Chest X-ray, AP view. Patient: 40 years old, sex F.
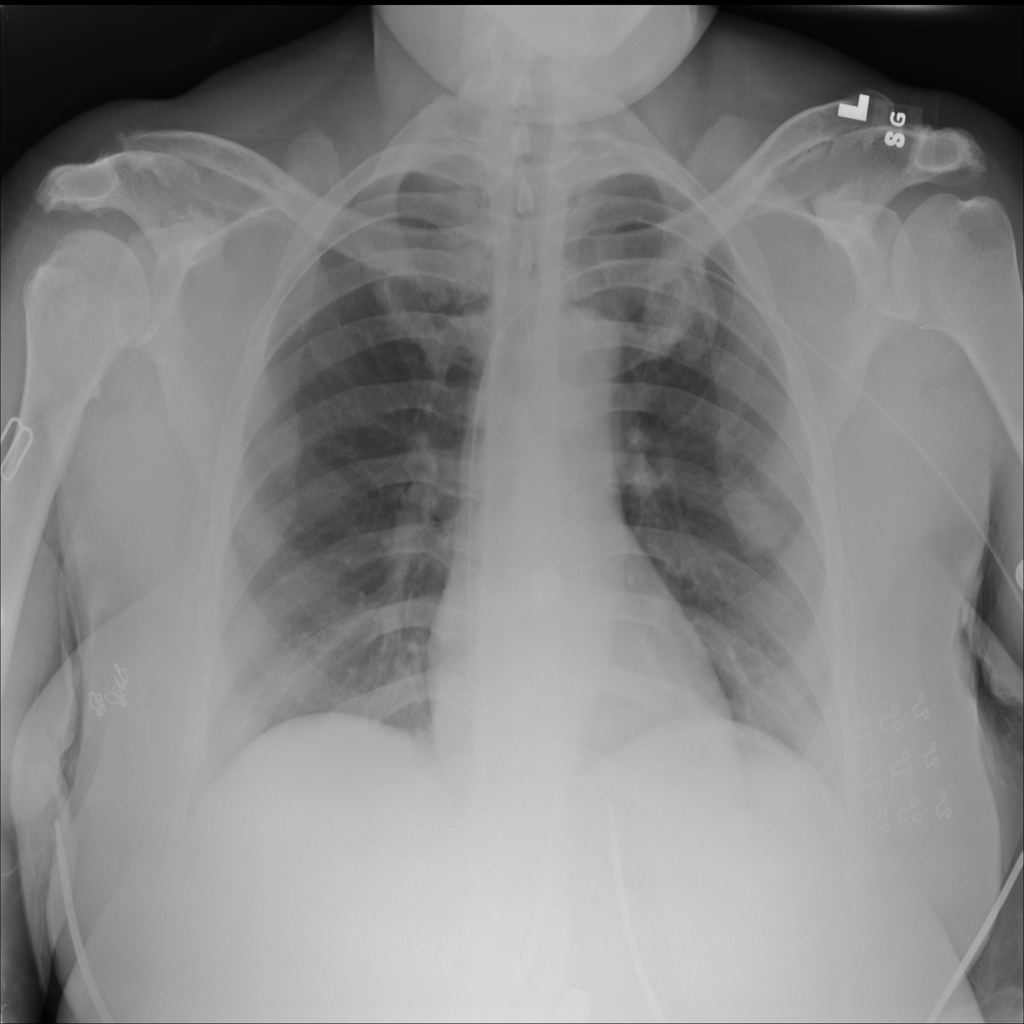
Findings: No Finding